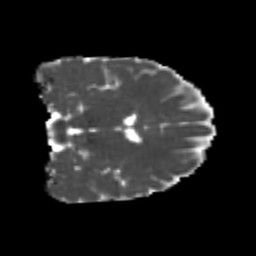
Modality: MD
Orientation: coronal
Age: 24
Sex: female
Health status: healthy
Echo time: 0.074 s